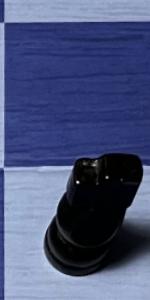
Label: Knight_Black